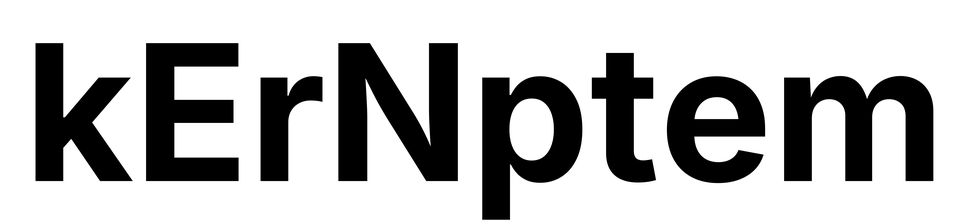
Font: Inter_Bold